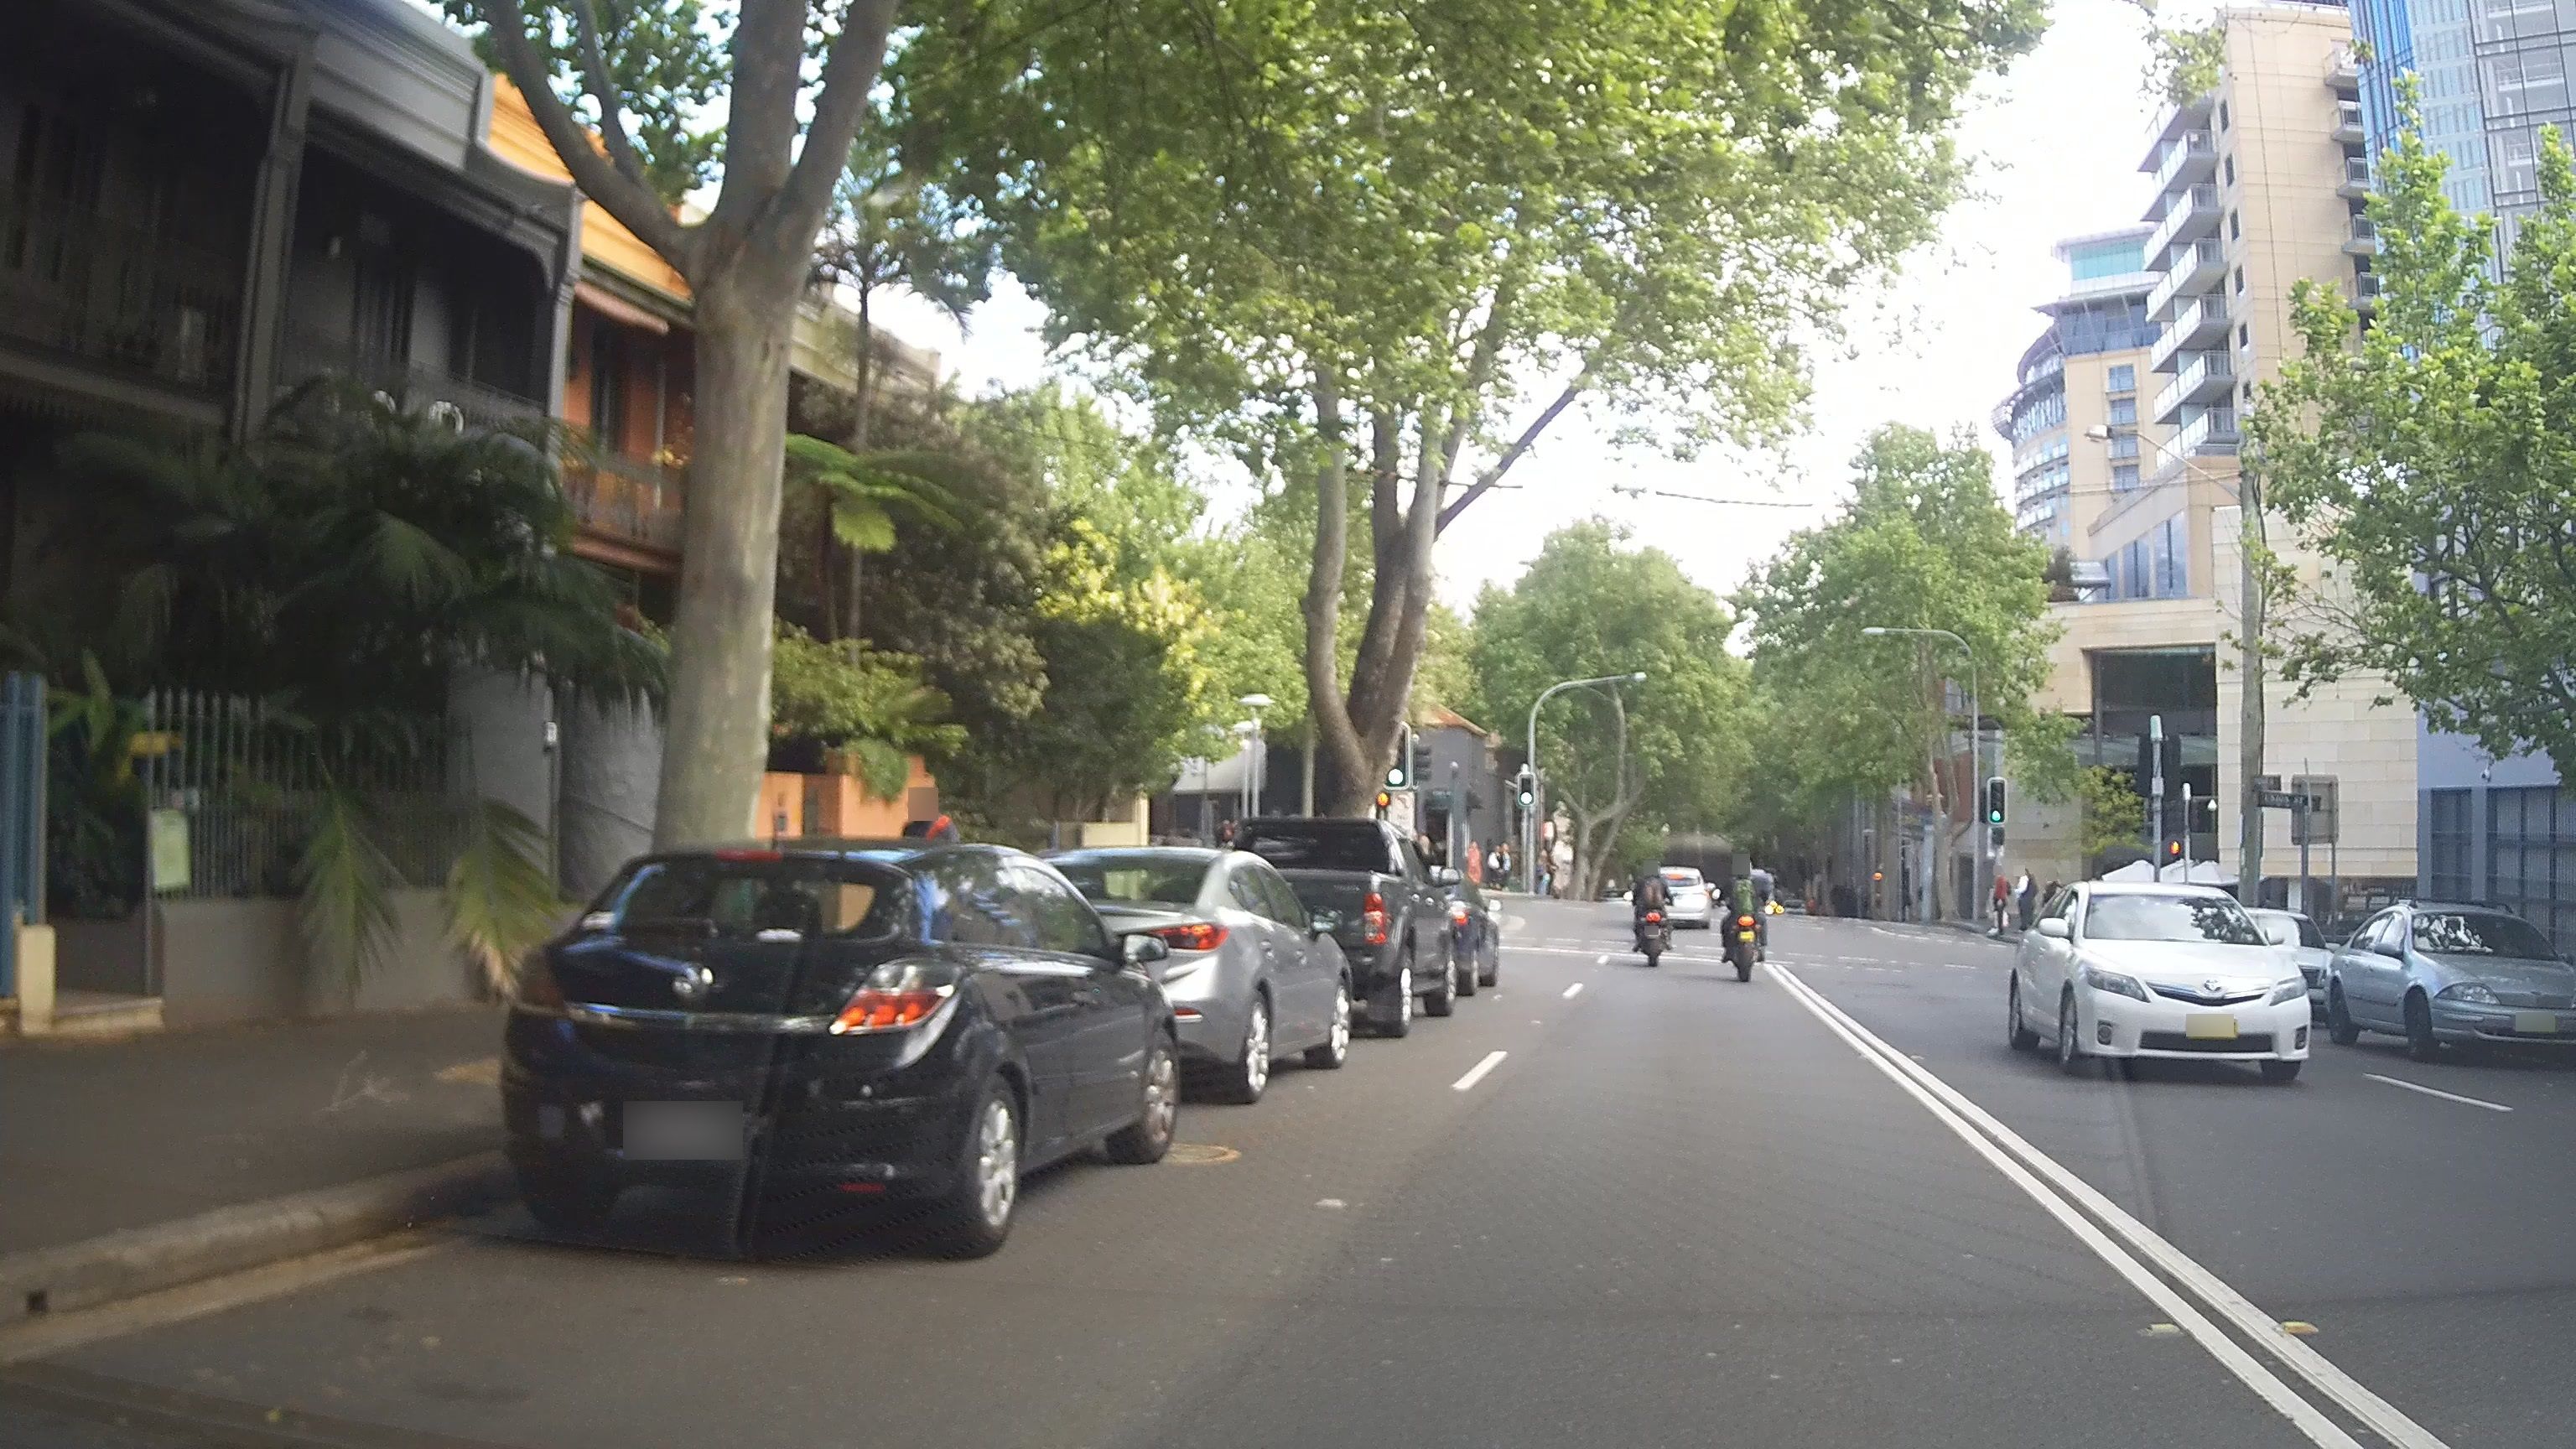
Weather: clear
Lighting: day
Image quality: good
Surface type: driving surface
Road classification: unclassified
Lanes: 4
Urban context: urban centre
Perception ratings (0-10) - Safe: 7.33, Lively: 9.34, Beautiful: 9.09, Boring: 1.6, Depressing: 2, Wealthy: 3.77